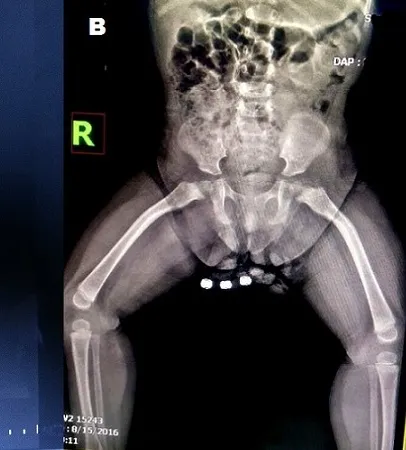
One year later after birth.
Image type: radiology (x_ray)